Question: I am trying to learn WPF.. Although, Im having trouble with the layouts and which one to choose. I dont want to use canvas because the whole point is the get the hang of WPF..
I have decided to transfer one of my simple programs (in Windows Forms) to WPF..
I have attached the picture of the simple, 1 page form.. Can someone suggest how I could replicate this in WPF?

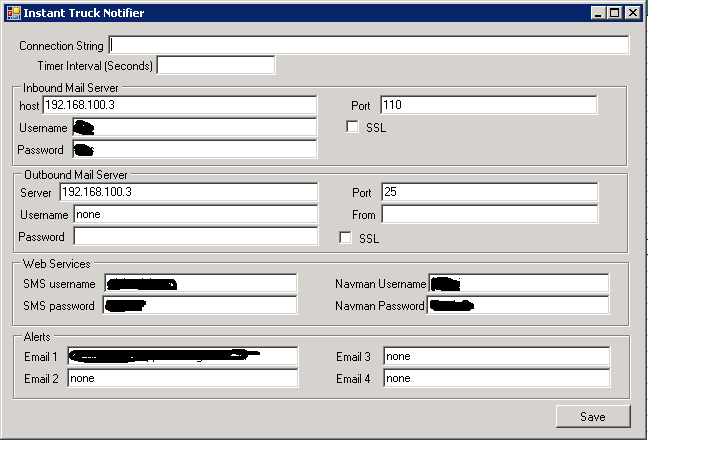
Answer: Form layouts are an interesting predicament. They usually involve a LOT of boilerplate, there's many techniques for removing boilerplate code in form layouts but they're fairly advanced WPF Concepts.
The Simplest Solution for you is going to be a 'StackPanel' for laying out your sections and putting a 'Grid' inside your 'GroupBox' controls.
The Grid can be setup with 4 colunms:
1. Col 1 Label
2. Col 1 Body
3. Col 2 Label
4. Col 2 Body
With a global style in the resources of your stack panel you can define default visual behaviour so the items dont end up touching:
'''
<Style TargetType="TextBox">
<Setter Property="Margin" "0,0,5,5" />
</Style>
'''
The Above Style will put a 5px margin on the right & bottom of all 'TextBox' controls under it in the visual tree.
This is the absolute simplest (read: straight forward) approach to making this ui in WPF. It is by no means the best, or the most maintainable, but it should be doable in about 10 minutes max.
There are other methods out there for emulating a form layout with WPF <URL> or by using other combinations of basic layout components.
For example:
'''
<StackPanel>
<!-- Vertical Stack Panel, Stacks Elements on top of each other -->
<StackPanel Orientation="Horizontal">
<!-- Horizontal Stack Panel, Stacks Elements left to right -->
<Label Width="100">This Label is 100units Wide</Label>
<TextBox />
</StackPanel>
</StackPanel>
'''
Different approaches have different drawbacks, some are flex width, some are not, some play nicely with colunms, some don't. I'd suggest experimenting with the many subclasses of 'Panel' to see what they all do, or you can even <URL>.